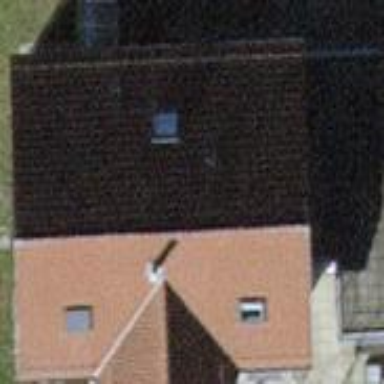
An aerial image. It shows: House with gabled roof made of roof tiles. The building has light blue color.